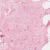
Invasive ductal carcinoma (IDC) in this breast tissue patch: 0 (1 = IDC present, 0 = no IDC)